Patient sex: M
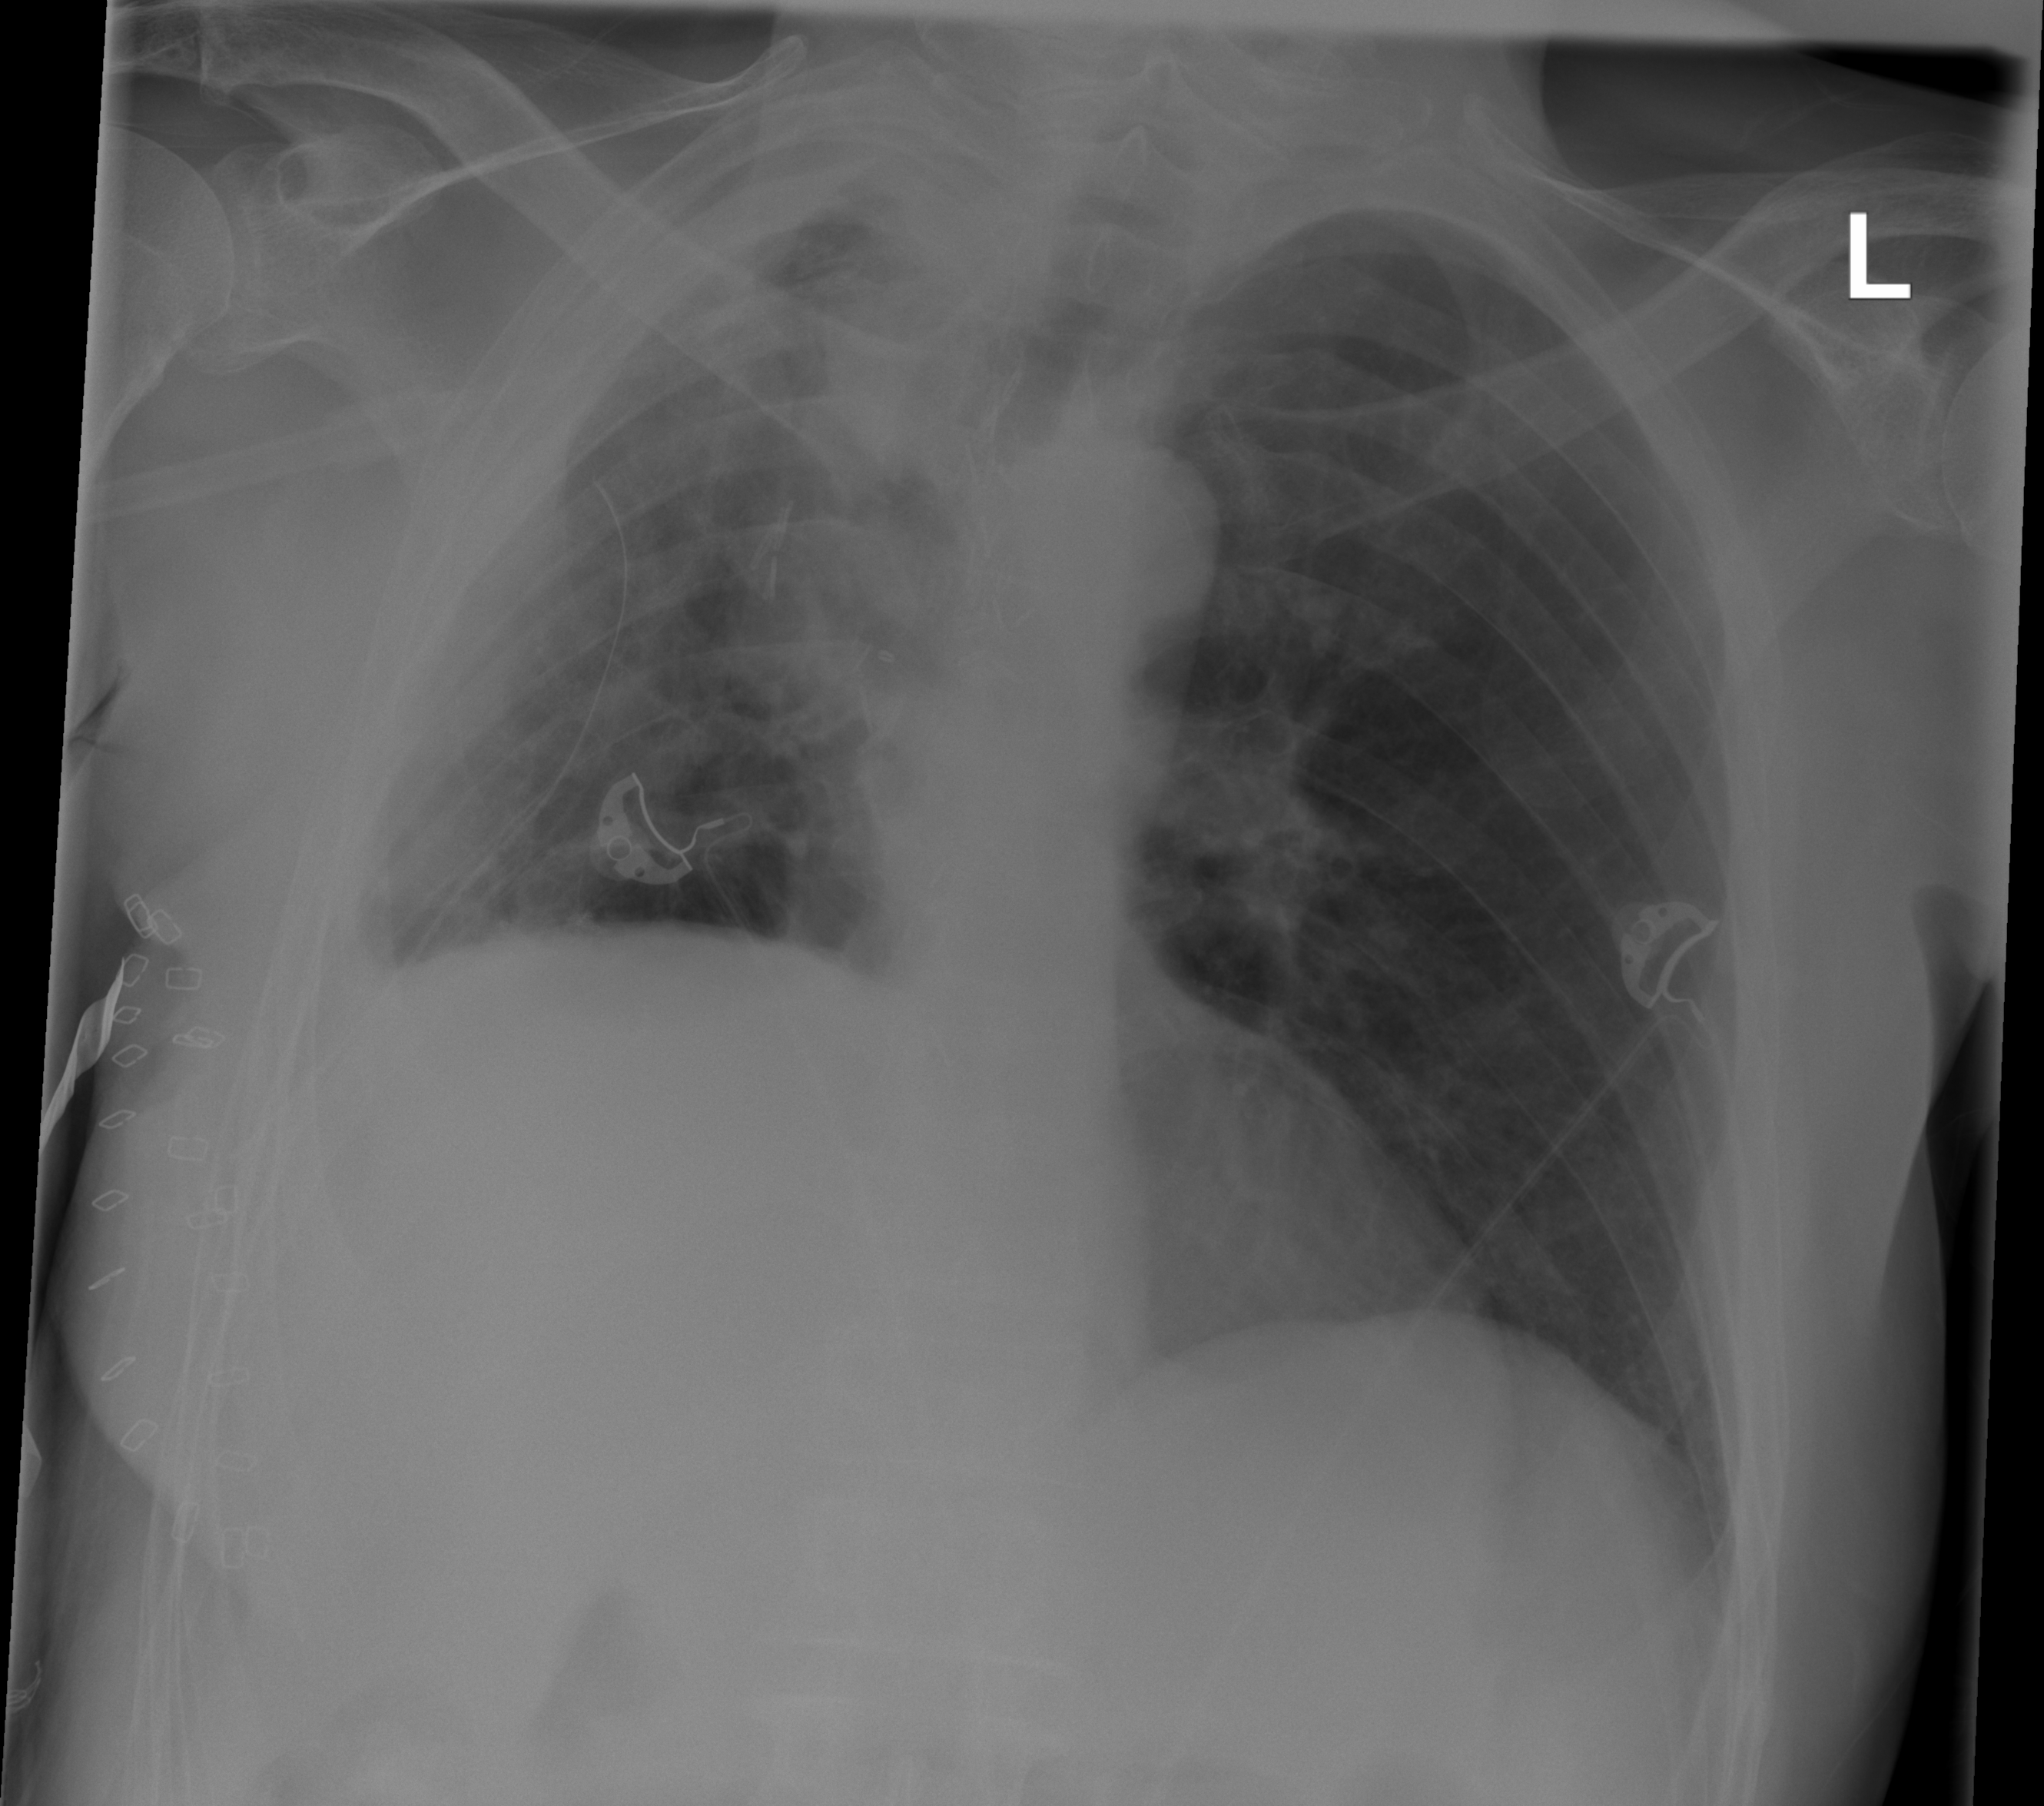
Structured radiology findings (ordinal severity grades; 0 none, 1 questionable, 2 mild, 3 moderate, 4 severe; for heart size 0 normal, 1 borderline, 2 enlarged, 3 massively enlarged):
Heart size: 0
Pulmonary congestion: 0
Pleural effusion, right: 2
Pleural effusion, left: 0
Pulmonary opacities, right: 0
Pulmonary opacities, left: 0
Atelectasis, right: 2
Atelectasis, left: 0